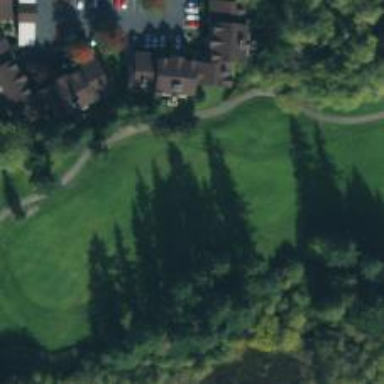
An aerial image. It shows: View of golf hole.